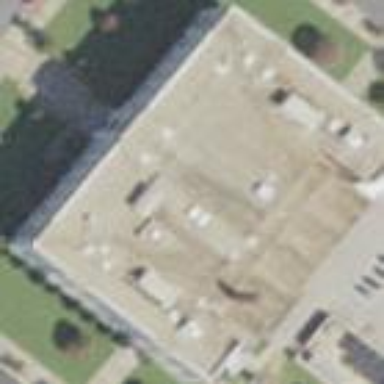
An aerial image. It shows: School building.